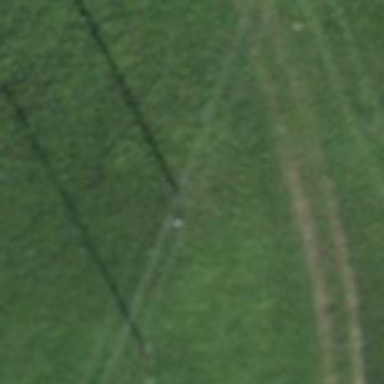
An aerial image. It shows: Power pole.